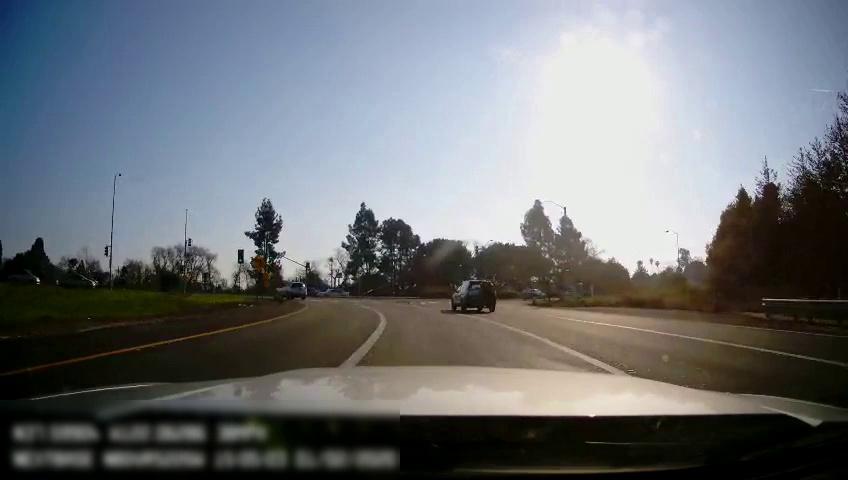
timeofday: Day
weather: Sunny
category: Drivable Space
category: Vehicles | SUV
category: Vehicles | SUV
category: Vehicles | SUV
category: Vehicles | SUV
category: Vehicles | Car
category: Vehicles | Truck
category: Vehicles | Car
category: Lanes | Current Lane
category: Lanes | Alternate Lane
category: Lanes | Alternate Lane
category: Lanes | Alternate Lane
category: Traffic | Lights
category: Traffic | Signs
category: Traffic | Lights
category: Traffic | Lights